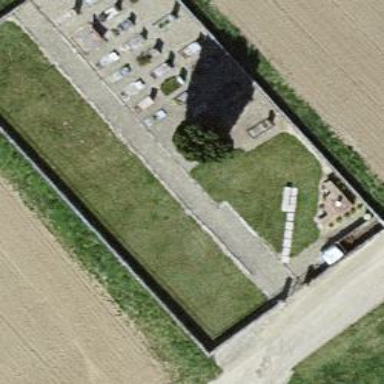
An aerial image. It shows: Cemetery.